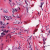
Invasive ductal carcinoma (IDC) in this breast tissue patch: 0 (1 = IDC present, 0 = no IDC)